Question: I want to do a user search vie search bar.when I enter the last name I should receive data about users if there are matches but i don't know how.
here is my try
'''
searchBar(){
let a=app.database().ref('users/'+app.auth().currentUser.uid).orderByChild('/surname').equalTo('Kriukin');
console.log(a);
}
'''
here is structure of data

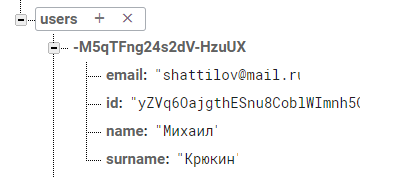
Answer: Try the following:
'''
searchBar(){
let a=app.database().ref('users');
a.orderByChild('surname').equalTo('Kriukin').on('value',((snapshot) => {
snapshot.forEach((childSnapshot) => {
console.log(childSnapshot.val());
});
}
'''
First you are not using a userID, that's a random id generated using 'push()' in your database. Therefore you need to use 'forEach()' to access the data.
Check the guide:
<URL>